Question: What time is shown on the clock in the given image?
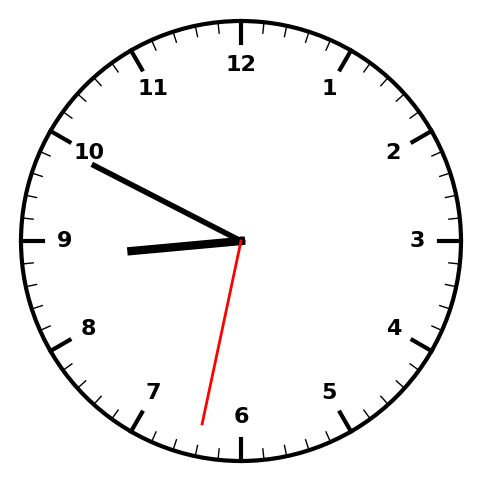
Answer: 08:49:32